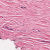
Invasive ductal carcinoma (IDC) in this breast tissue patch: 0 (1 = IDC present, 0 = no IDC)